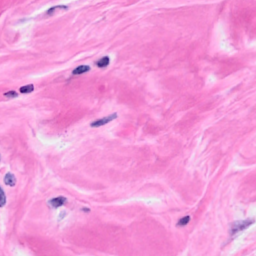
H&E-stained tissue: Breast